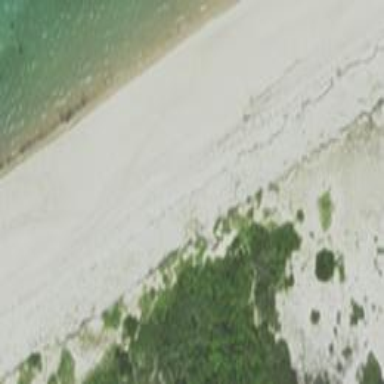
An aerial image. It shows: Sandy beach with natural surroundings.